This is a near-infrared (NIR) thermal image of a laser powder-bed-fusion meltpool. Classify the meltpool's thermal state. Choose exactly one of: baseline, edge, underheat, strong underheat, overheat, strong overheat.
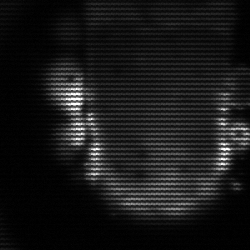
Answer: baseline